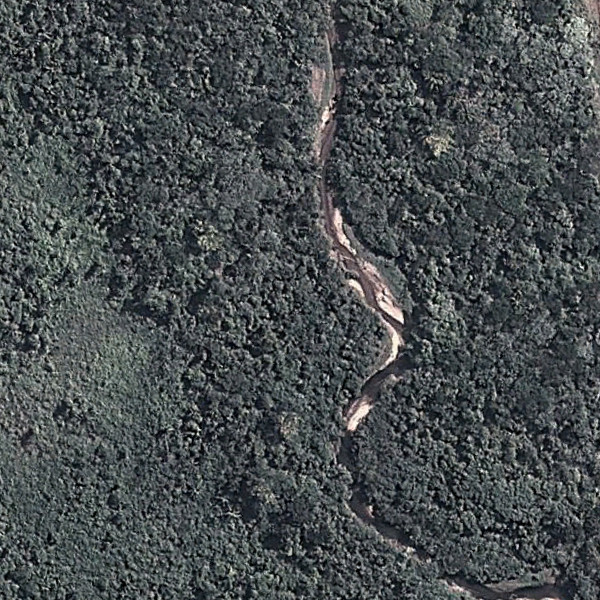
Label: Forest